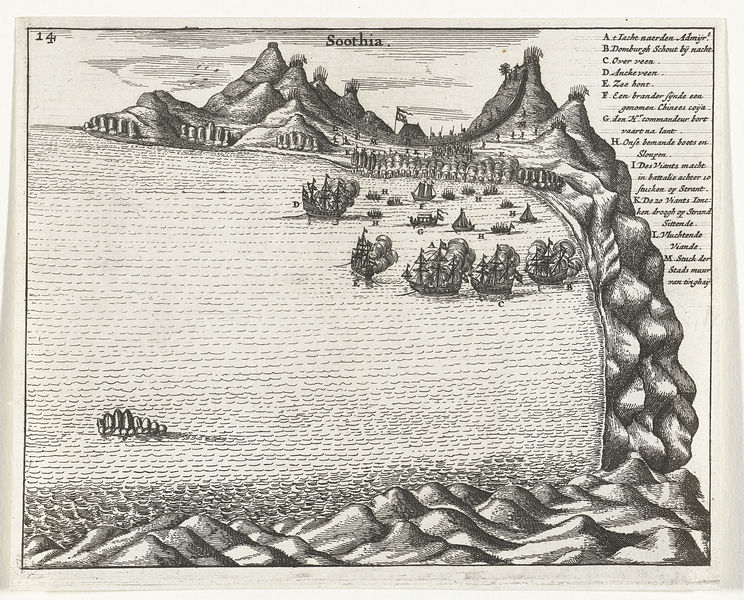
Titel: Gevechten bij Soothia (China)
Standort: Amsterdam
Institution: Rijksmuseum
Schlagwörter: bateaux, plan, nuage, vagues, mer, bataille, guerre, bateau, sable, roche, ocean, écosse, roches, dunes, legende, pays, soothia, montange, oceane, vaague, nore, legene, directions, quatorze